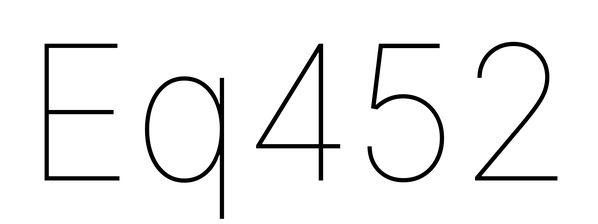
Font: Inter_Thin